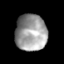
Tissue: skin
Cell type: Epithelial cells
Senescence score: 0.8544
Nuclear area (px): 1127
Mean DAPI intensity: 155.917